Field crop: maize
Growth stage: 2
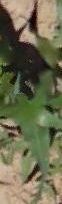
Species: maize